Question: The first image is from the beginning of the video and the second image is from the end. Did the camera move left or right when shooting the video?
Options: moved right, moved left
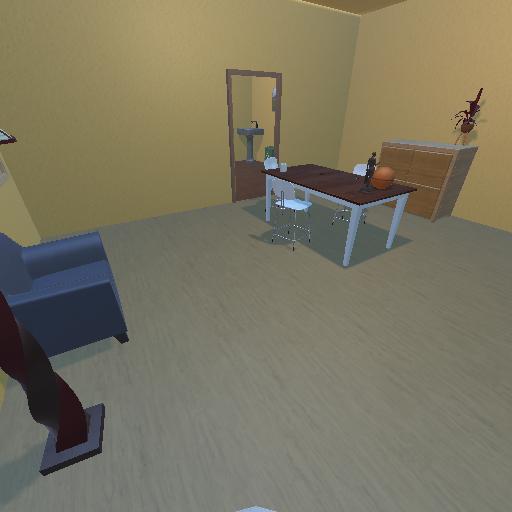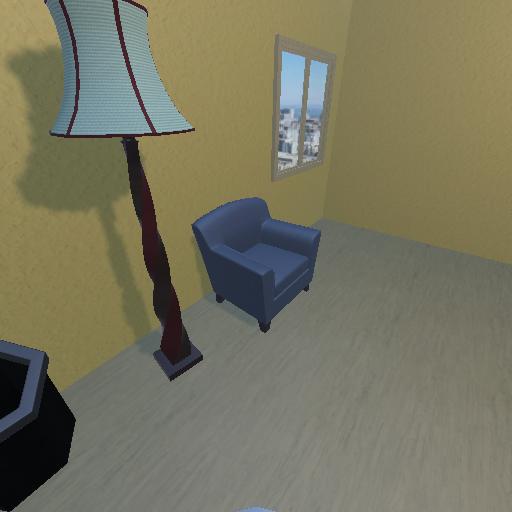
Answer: moved right